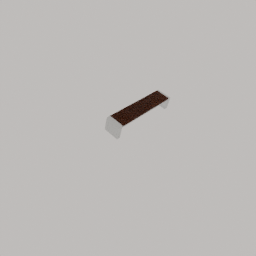
Label: architecture